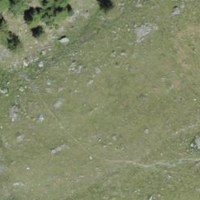
EUNIS habitat code: 26
Species observed at this site:
Zygaena purpuralis